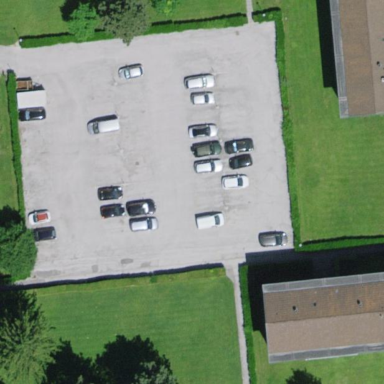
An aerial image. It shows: Parking area with surface.